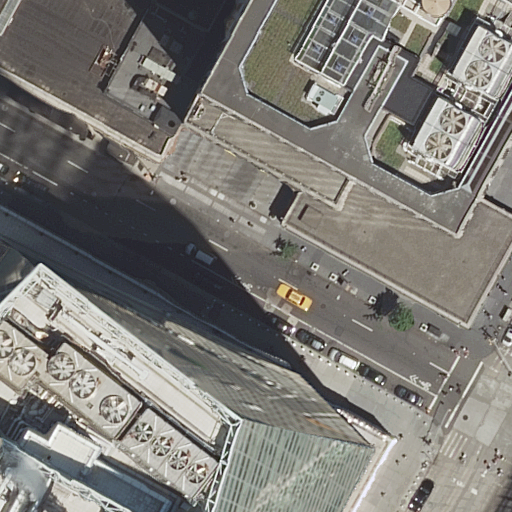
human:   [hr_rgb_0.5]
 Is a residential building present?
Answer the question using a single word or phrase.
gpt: yes

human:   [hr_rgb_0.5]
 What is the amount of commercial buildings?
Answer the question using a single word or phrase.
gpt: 1

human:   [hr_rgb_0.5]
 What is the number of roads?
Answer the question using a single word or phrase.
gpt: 2

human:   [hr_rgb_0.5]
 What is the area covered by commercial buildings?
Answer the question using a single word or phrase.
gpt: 2942m2

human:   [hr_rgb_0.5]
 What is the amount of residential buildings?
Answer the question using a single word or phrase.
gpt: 2

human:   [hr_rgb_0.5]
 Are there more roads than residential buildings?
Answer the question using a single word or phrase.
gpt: no

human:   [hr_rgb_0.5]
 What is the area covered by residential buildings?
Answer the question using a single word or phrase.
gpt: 1948m2

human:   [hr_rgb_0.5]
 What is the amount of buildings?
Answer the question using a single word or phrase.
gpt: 4

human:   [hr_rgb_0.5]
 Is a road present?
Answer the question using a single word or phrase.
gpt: yes

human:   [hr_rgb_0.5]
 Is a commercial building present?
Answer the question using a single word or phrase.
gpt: yes

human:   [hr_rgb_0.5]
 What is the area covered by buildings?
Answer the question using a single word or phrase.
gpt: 6041m2

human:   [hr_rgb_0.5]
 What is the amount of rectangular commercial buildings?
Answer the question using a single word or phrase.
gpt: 1

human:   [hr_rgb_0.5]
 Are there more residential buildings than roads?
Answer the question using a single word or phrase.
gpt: no

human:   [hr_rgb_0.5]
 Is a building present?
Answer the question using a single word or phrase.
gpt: yes

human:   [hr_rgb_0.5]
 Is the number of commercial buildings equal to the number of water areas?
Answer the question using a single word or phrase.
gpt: no

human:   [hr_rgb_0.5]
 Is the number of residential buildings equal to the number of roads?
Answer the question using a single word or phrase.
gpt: yes

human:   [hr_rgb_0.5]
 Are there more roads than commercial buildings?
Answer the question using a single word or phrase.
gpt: yes

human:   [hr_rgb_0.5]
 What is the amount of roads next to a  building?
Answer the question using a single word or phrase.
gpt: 2

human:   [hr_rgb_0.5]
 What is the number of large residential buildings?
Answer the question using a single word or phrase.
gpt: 2

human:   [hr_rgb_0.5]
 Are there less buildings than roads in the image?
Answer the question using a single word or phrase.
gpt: no

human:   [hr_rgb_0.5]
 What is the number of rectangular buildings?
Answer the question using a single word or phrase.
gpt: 1

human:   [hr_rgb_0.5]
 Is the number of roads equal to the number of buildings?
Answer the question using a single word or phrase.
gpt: no

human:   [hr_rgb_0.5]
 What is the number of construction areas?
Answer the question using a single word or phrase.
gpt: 0

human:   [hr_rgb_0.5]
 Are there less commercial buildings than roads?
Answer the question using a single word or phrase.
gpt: yes

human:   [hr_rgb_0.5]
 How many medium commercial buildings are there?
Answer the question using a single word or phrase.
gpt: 0

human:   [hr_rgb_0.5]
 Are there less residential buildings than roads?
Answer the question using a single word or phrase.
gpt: no

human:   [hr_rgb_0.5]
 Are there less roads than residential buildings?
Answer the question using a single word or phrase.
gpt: no

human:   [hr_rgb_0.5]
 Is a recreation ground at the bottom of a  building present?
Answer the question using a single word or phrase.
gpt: no

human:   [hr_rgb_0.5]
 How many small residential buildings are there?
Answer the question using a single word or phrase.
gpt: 0

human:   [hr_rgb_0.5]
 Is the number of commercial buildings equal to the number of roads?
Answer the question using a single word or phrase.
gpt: no

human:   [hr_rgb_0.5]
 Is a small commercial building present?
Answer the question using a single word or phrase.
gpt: no

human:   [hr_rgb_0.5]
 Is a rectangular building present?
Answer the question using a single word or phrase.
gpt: yes

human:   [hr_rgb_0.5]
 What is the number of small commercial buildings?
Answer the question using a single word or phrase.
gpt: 0

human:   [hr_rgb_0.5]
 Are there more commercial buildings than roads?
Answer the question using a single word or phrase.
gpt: no

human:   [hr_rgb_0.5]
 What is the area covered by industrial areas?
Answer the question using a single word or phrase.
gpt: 0m2

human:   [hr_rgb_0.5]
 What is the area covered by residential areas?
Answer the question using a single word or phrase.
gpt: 0m2

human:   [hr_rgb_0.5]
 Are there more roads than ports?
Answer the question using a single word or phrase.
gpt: yes

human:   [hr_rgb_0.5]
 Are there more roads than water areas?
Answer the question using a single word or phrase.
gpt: yes

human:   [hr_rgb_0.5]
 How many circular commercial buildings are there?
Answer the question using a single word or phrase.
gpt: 0

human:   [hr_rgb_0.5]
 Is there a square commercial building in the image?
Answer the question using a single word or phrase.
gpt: no

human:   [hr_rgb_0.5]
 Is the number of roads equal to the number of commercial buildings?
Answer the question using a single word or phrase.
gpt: no

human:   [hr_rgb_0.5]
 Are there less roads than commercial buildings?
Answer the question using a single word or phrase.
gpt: no

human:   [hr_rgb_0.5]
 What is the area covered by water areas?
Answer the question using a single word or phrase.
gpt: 0m2

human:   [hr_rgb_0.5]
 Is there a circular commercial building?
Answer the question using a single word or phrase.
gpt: no

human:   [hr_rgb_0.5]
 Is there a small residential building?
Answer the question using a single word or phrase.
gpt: no

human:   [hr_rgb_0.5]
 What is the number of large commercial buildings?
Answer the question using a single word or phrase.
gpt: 1

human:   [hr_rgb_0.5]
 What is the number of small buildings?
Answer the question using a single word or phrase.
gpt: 0

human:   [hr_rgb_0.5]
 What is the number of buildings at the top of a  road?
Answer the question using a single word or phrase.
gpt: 3

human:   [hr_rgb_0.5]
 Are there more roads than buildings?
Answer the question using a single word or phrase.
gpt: no

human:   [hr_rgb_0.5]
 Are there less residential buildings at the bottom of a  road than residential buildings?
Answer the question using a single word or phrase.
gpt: yes

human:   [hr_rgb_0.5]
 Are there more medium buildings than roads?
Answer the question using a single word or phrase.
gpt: no

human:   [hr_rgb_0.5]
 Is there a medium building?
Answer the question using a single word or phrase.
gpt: no

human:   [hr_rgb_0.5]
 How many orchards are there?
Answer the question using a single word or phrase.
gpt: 0

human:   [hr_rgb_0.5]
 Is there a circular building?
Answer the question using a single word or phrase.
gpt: no

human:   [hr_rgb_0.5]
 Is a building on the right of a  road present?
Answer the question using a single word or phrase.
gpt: no

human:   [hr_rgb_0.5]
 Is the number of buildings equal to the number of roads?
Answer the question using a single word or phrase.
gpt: no

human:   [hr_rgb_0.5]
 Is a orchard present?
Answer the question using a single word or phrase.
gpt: no

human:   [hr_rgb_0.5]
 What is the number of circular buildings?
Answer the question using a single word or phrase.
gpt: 0

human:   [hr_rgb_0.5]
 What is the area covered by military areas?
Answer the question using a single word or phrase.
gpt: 0m2

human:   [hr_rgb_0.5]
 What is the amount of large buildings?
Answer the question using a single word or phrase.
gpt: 4

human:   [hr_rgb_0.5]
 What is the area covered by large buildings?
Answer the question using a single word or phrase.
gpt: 6041m2

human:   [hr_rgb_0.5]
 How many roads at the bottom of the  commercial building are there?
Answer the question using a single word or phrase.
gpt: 1

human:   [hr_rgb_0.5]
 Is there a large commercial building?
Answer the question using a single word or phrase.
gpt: yes

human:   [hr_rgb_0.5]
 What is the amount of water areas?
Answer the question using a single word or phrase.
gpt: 0